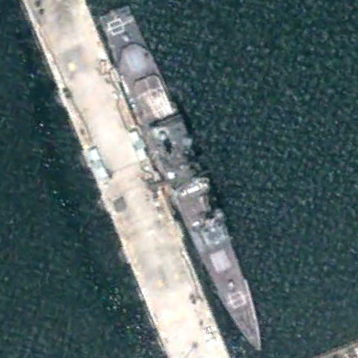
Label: cruiser